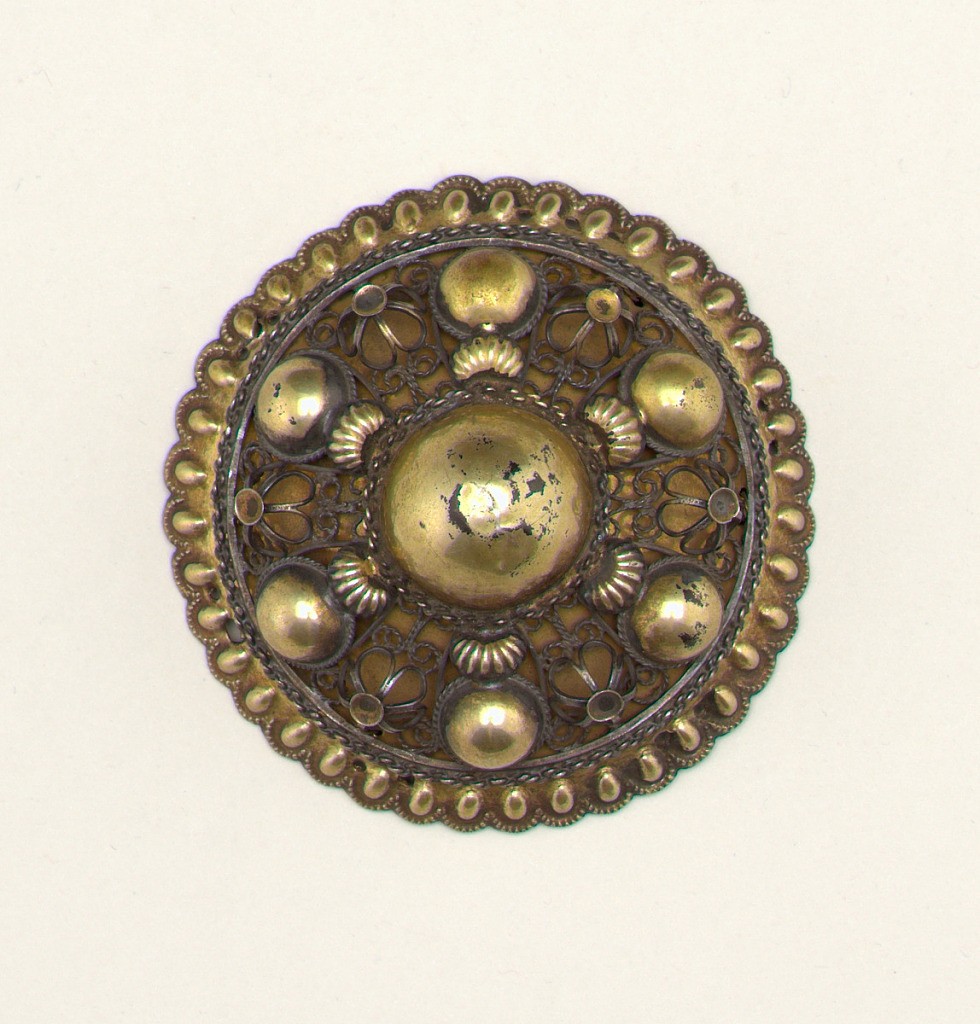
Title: Ornament
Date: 19th century
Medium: Silver gilt
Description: Convex circular ornament w/ central boss surrounded by 6 smaller bosses & 6 raised flower forms.